Question: I can't sent out any email in my local environment.
I keep getting :

_
# .env file.
'''
MAIL_DRIVER=smtp
MAIL_HOST=smtp.gmail.com
MAIL_PORT=465
MAIL_USERNAME=my-email@gmail.com
MAIL_PASSWORD=*****
'''
---
: Surprisingly - I have the same setting in my production server, and it works perfectly.
Any hints / suggestions ?
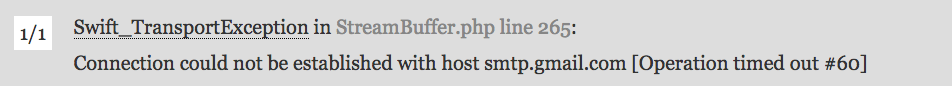
Answer: Update my driver line to
# MAIL_DRIVER=sendmail
It works on the first try.
Final '.env' file should look like this
'''
MAIL_DRIVER=sendmail
MAIL_HOST=smtp.gmail.com
MAIL_PORT=465
MAIL_USERNAME=my-email@gmail.com
MAIL_PASSWORD=*****
'''